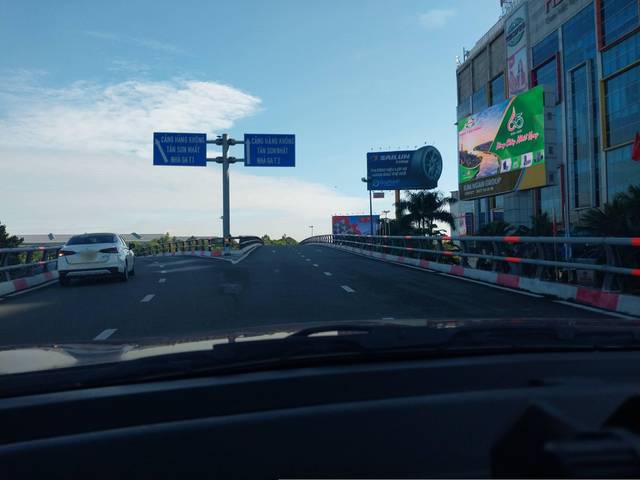
Region: Vietnam
Coordinates: 10.812, 106.665